Question: Here is my html code
'''
<div id="mnc"> hello
</div>
<div id="slpt">
<select id="slt">
<option value="0">Option1</option>
<option>Option2</option>
<option>Option3</option>
<option>Option4</option>
<option>Option5</option>
</select>
</div>
'''
Here is my jquery code
'''
$(document).ready(function(){
$('#mnc').bind({
mouseenter: function(e) {
$('#slt').attr('selected', 'Option1');
}
});
});
'''
here is a working model on <URL>
The Issue: after i click on drop down list but do not select an element i hover on hello text in above div.I wanted the drop down list to be set to a default Option1 on mouse hover.But its not working.Can any one throw some light on whats goin wrong.
Below is the condition when i hover on the hello text.I haven't selected Option4

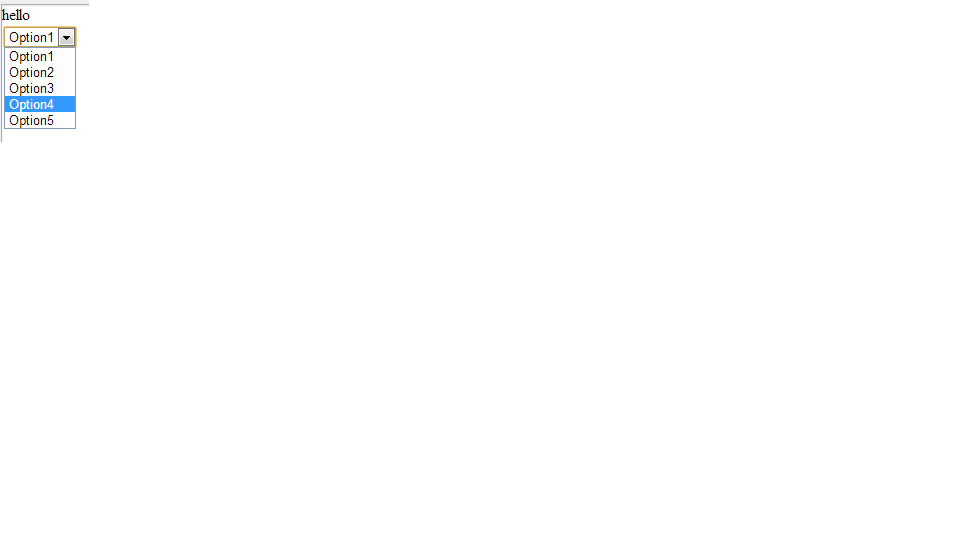
Answer: Ok so here is working model of my question
Here is the html code
'''
<div id="mnc"> hello
</div>
<div id="slpt">
<select id="slt">
<option value="0">Option1</option>
<option>Option2</option>
<option>Option3</option>
<option>Option4</option>
<option>Option5</option>
</select>
</div>
'''
Here is the Jquery code
'''
$(document).ready(function(){
$('#mnc').mouseover(function() {
$('select').hide().blur().show();
});
});
'''
here it is in <URL>